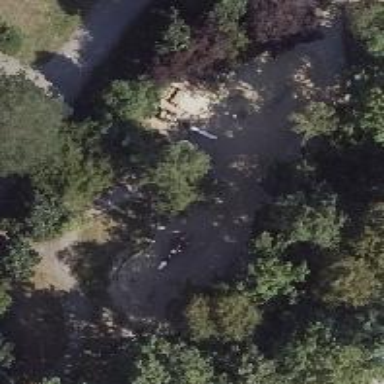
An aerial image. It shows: Playground area for leisure activities on the land.